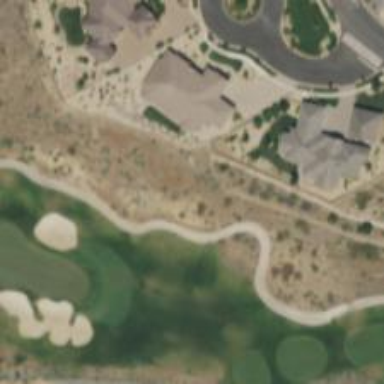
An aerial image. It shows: Golf cartpath that is also road path.